Question: I'm studying patterns for parallel programming. I was going through the examples in the book but one example failed to compile. Here's the code:
'''
#include <stdio.h>
#include <math.h>
#include <omp.h>
int main() {
int i;
int num_steps = <PHONE>;
double x, pi, step, num = 0.0;
step = 1.0/(double) num_steps;
#pragma omp parallel for private(x) reduction(+:sum)
for(i=0; i < num_steps; i++) {
x = (i+0.5) * step;
sum+= 4.0/(1.0+x*x);
}
pi = step *sum;
printf("pi %lf
", pi);
return 0;
}
'''

I'm new to PP so I don't know what I am doing wrong.
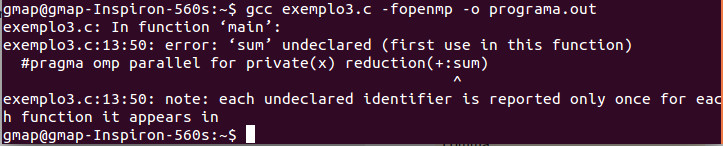
Answer: There's no variable for 'sum' declared in the code so when the compiler gets to the line:
'''
#pragma omp parallel for private(x) reduction(+:sum)
'''
It doesn't know what 'sum' is and gives you the compilation error you ran into.
To fix this you need to declare the 'sum' variable first:
'''
double sum = 0.0;
#pragma omp parallel for private(x) reduction(+:sum)
'''
As pointed out in the comments the problem is as the result of a typo:
'''
double x, pi, step, num = 0.0; //num should be sum here
'''
By compiling with all warnings '-Wall' compiler option for gcc you would get a warning about an unused variable 'num' which would fairly quickly point out the source of the problem here.